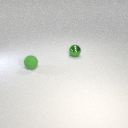
small green metal sphere behind small green rubber sphere